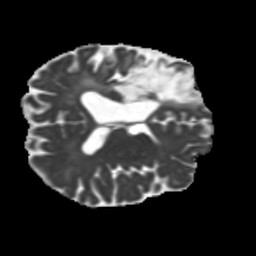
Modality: MD
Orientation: axial
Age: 60
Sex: male
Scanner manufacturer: siemens
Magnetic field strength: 3 T
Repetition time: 5.25 s
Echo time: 0.08 s